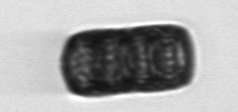
Label: Paralia_sulcata